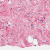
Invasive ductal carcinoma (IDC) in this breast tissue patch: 0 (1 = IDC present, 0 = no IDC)